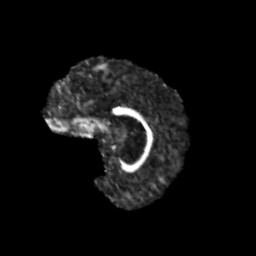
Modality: FA
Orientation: sagittal
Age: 11
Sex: female
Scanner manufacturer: siemens
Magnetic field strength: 3 T
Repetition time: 3.8 s
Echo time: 0.07 s